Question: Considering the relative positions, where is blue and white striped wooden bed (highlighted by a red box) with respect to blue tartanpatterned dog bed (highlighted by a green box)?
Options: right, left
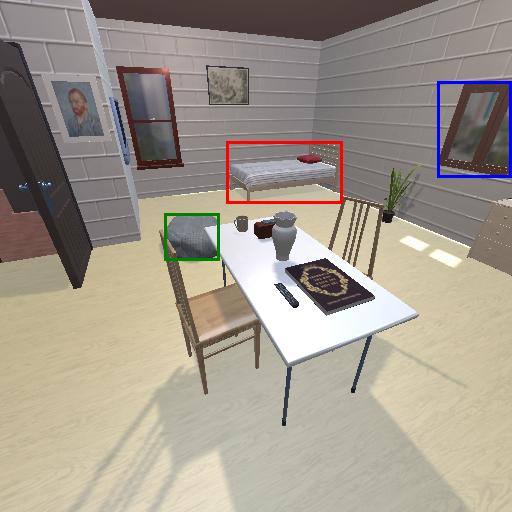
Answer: right